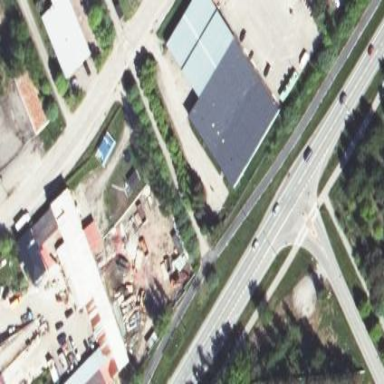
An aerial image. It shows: Retail building.